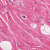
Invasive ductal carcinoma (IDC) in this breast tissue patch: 0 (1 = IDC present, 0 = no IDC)